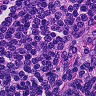
Metastatic tissue present: no